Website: bh-photo
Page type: billing-address
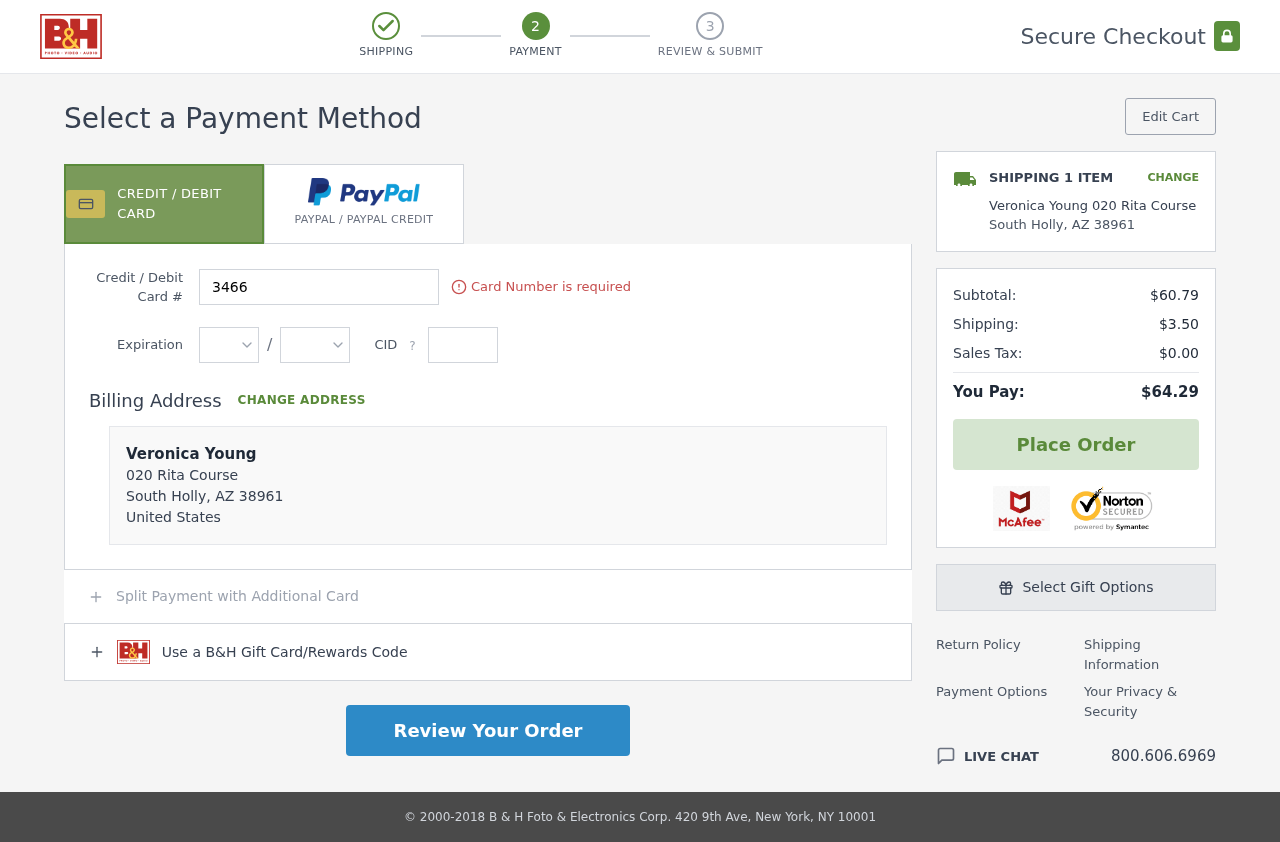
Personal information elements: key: PII_CARD_CVV
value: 5914
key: PII_CARD_EXPIRY_MONTH
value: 07
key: PII_CARD_EXPIRY_YEAR
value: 27
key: PII_CARD_NUMBER
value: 3466 1375 5148 775
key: PII_CITY
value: South Holly
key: PII_COUNTRY
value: United States
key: PII_FULLNAME
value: Veronica Young
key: PII_FULLNAME2
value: Veronica Young
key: PII_POSTCODE
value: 38961
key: PII_STATE_ABBR
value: AZ
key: PII_STREET
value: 020 Rita Course
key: PII_POSTCODE_FULL
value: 38961
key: PII_POSTCODE_NUMERIC
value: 38961
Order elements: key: ORDER_NUM_ITEMS
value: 1
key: ORDER_SUBTOTAL
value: $60.79
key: ORDER_SHIPPING_COST
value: $3.50
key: ORDER_TAX
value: $0.00
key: ORDER_TOTAL
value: $64.29